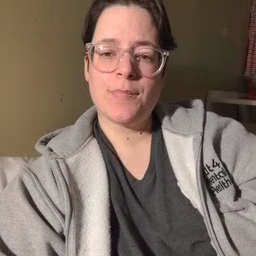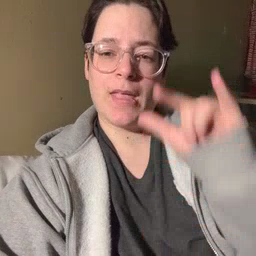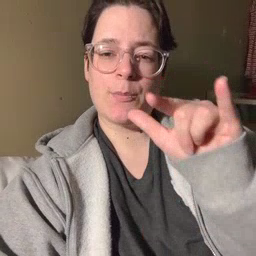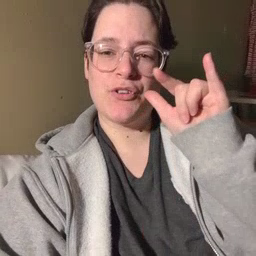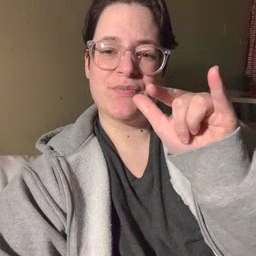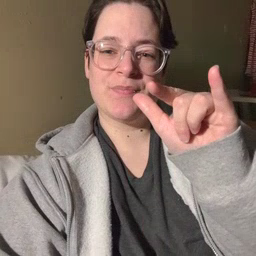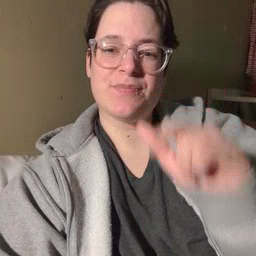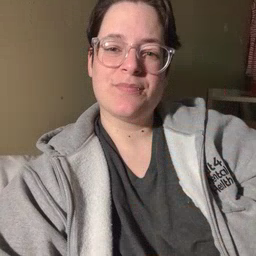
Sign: airplane